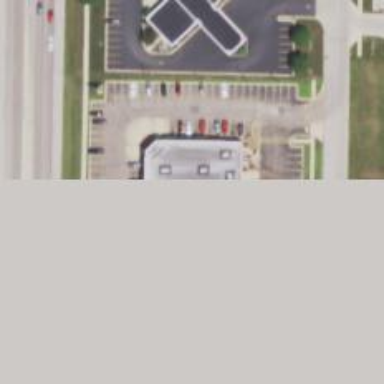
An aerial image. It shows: Pharmacy providing healthcare services.